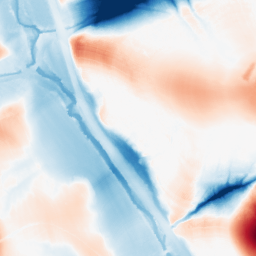
Category: morphological
Decomposition family: morphological
Decomposition parameters: operation: average
size: 50
Upsampling method: quartic
Upsampling parameters: scale: 2
Upsampling scale: 2